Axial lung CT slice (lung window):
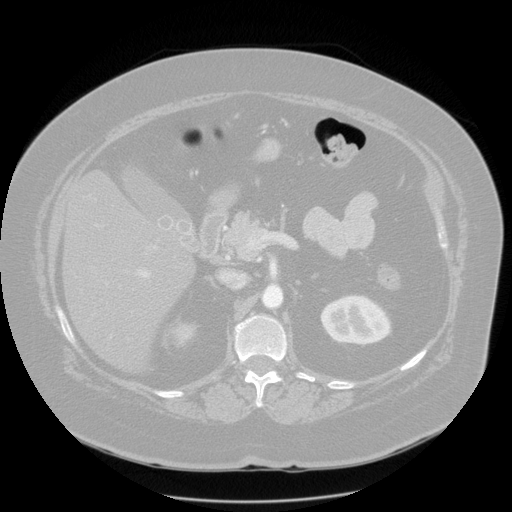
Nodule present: no